Question: I have a set of data which I want to plot with <URL>. How do I do that? As a picture, it would be something like this:

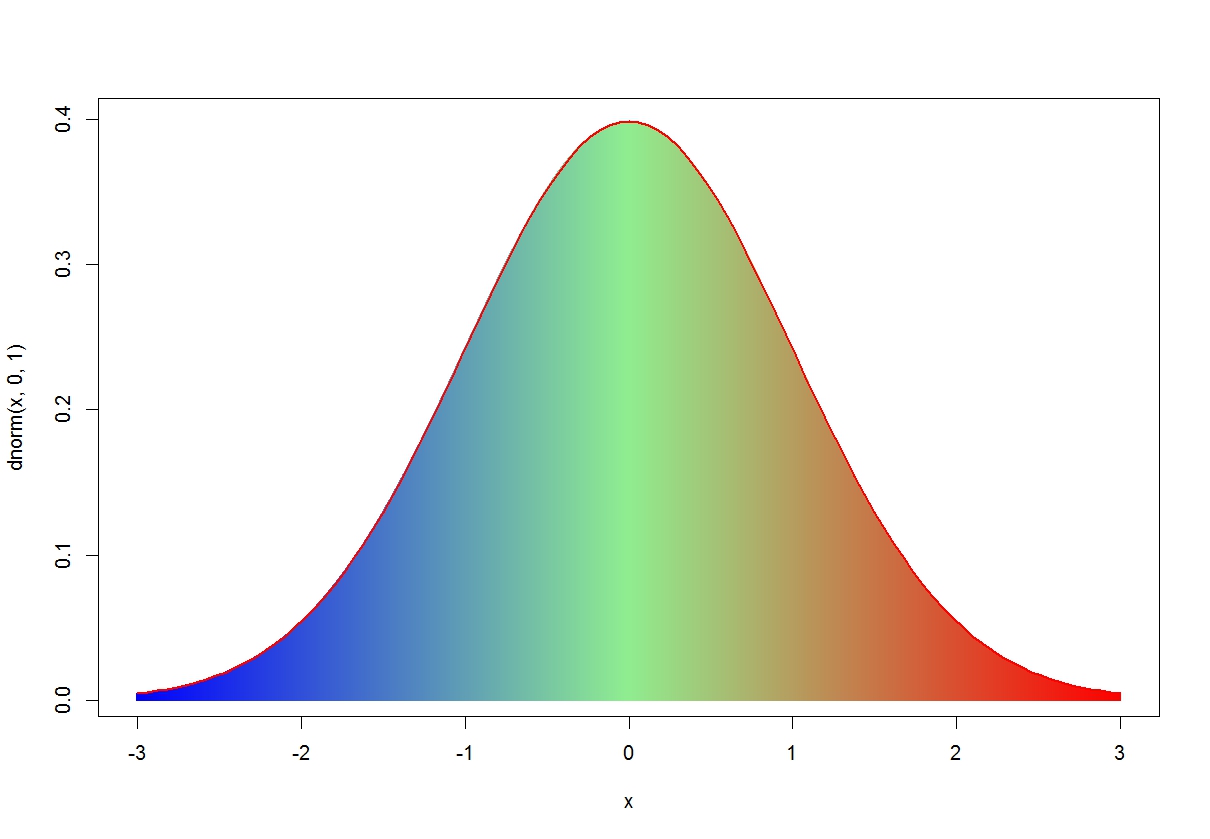
Answer: I think you can do this with 'stat_density', but I leave this as an exercise for you. You could also calculate the density outside of ggplot2.
Anyway, use 'geom_segment' and 'scale_colour_gradient2' like this:
'''
library(ggplot2)
DF <- data.frame(x=seq(-3, 3, 1e-2))
DF$y <- dnorm(DF$x)
ggplot(DF, aes(x=x, y=y)) +
geom_segment(aes(xend=x, yend=0, colour=abs(x)^0.7*sign(x))) +
geom_line() +
scale_colour_gradient2(low=scales::muted("blue", l=60),
mid=scales::muted("green", l=60),
high=scales::muted("red", l=60))
'''